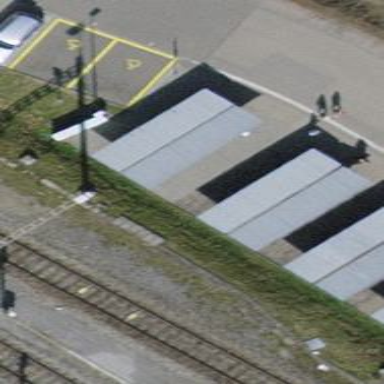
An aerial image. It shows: Shed designated for bicycle parking.